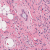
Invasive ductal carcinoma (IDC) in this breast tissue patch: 1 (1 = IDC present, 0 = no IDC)